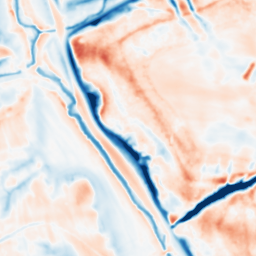
Category: multiscale
Decomposition family: dog_multiscale
Decomposition parameters: sigma_ratio: 2
n_scales: 3
base_sigma: 1
Upsampling method: quintic
Upsampling parameters: scale: 2
Upsampling scale: 2